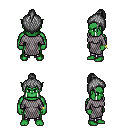
a pixel art fantasy rpg character, male body template, orc, green skin, chain mail, metal pants, gray short topknot hairstyle, bracelets, four views (front, back, left, right), 2x2 character sprite sheet, small pixel art, hard edges, no anti-aliasing